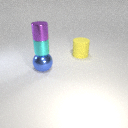
large blue metal sphere in front of large yellow rubber cylinder